Question: I want to use the 'CommandBar' and a 'Flyout' to build something like this.

The user should click the button in the 'CommandBar' ('Flyout' opens), then enter text in the 'TextBox' and then click the button on the right of 'TextBox' to start the search request.
The problem is, that when I click at the TextBox I can't enter text. It seems that it loses the focus, before I can write something. Below is the sample code. Whats wrong?
'''
<Page.Resources>
<DataTemplate x:Key="Search">
<Grid>
<Grid.ColumnDefinitions>
<ColumnDefinition Width="200" />
<ColumnDefinition Width="Auto" />
</Grid.ColumnDefinitions>
<TextBox Grid.Column="0" />
<AppBarButton Grid.Column="1" Icon="Find" />
</Grid>
</DataTemplate>
</Page.Resources>
<Grid>
<CommandBar RequestedTheme="Dark">
<AppBarButton Icon="Find">
<AppBarButton.Flyout>
<Flyout Placement="Bottom" >
<ContentPresenter ContentTemplate="{StaticResource Search}"/>
</Flyout>
</AppBarButton.Flyout>
</AppBarButton>
</CommandBar>
</Grid>
'''
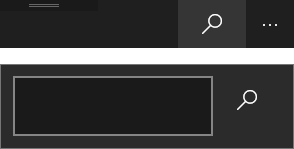
Answer: Set 'AllowFocusOnInteraction' property to 'true' on the 'AppBarButton'.
## Solution in XAML (if app min. target version is 10.0.14393 or higher)
'''
<AppBarButton x:Name="myAppBarButton"
Icon="Find"
AllowFocusOnInteraction="True">
<AppBarButton.Flyout>
<Flyout Placement="Bottom" >
<ContentPresenter ContentTemplate="{StaticResource Search}"/>
</Flyout>
</AppBarButton.Flyout>
</AppBarButton>
'''
If the app's is lower than Anniversary update 1607 (build 10.0.14393) (even if your target version or higher), you can't set the 'AllowFocusOnInteraction' property directly in XAML. Instead, you should do it in code-behind.
## Solution in C# code-behind
'''
// check if the AllowFocusOnInteraction property is available on the platform
if (Windows.Foundation.Metadata.ApiInformation.IsPropertyPresent("Windows.UI.Xaml.FrameworkElement", "AllowFocusOnInteraction"))
myAppBarButton.AllowFocusOnInteraction = true;
'''
You can also wrap it into an attached property that can be used in XAML even on old Windows 10 versions.
## More info
This is on (1607), build 14393.
That's an improvement for most app bar uses but interferes with yours, so you'll need to override the default value when you change your build to rather 14393 instead of 10586.
Here's a blog post <URL>. It also contains the attached property implementation.